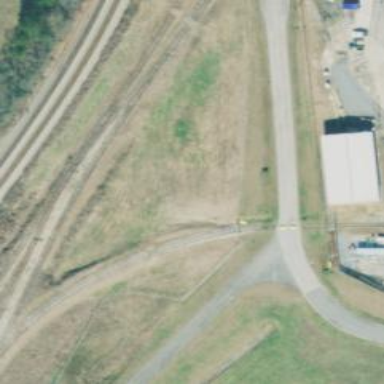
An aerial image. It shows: Disused railway spur.